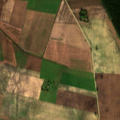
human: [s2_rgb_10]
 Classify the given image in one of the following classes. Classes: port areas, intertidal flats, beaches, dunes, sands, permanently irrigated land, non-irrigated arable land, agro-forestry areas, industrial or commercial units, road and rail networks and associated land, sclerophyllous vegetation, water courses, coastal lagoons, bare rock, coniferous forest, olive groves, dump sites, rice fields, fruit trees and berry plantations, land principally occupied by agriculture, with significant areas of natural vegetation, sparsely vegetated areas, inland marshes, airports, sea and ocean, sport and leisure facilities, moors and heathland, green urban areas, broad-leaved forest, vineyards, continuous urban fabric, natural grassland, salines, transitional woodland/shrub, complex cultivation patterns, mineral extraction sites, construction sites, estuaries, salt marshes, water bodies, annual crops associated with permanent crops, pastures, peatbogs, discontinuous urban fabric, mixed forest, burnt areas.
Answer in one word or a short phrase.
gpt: non-irrigated arable land, complex cultivation patterns, coniferous forest